Question: I have a method, which simply return a string value. It is first required to connect to a mysql database @ db4free.net (I have check and made sure that there are no problems whilst connecting). Then there is a 'PreparedStatement' In which the query 'SELECT * FROM ip' is executed. ResultSet stores the query result but when I do result.getString(1) it returns nothing. Here's my code below (The class Client extends Connector btw)
'''
public String ObtainServerIP(){
if(MYSQLConnection!=null){
try{
PreparedStatement state = MYSQLConnection.prepareStatement("SELECT * FROM "+TableName);
result = state.executeQuery();
result.next();
return result.getString(1);
}catch(Exception e){
return ""+e;
}
}
return "wot m8";
}
'''
The code above is in the Connector class.
The code below is what needs to print the stuff out. (I've even tried index 0 on result set, still nothing).
'''
public void run(){
while(AppRunning){
if(DatabaseConnection){
System.out.println(ObtainServerIP());
AppRunning=false;
}
}
}
'''
Yes the loop is working fine, DatabaseConnection is true and the loop makes it ways into the if statement. However nothing print's out. Even an exception isn't being printed out. Here's a snapshot from my MYSQL Database:

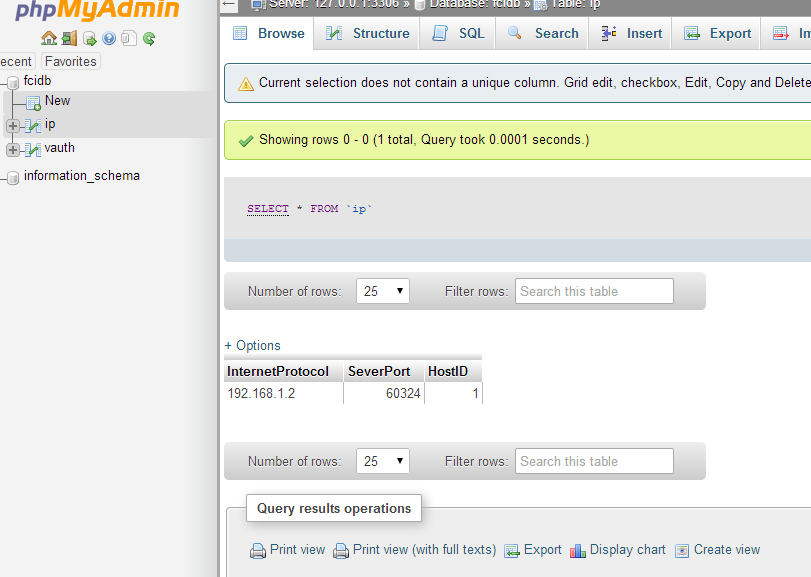
Answer: It's better create a String before if statement and the parameter for getString must be the attribute of the table. If you want to obtain only 1 row use if statement for result.next(), in other case use while. Try this:
'''
public String ObtainServerIP(){
String text;
if(MYSQLConnection!=null){
try{
PreparedStatement state = MYSQLConnection.prepareStatement("SELECT * FROM "+TableName);
result = state.executeQuery();
if (result.next()) {
text = result.getString("InternetProtocol");
}
}catch(Exception e){
text = e.getMessage();
}
}
return text;
'''
}